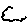
Label: cloud